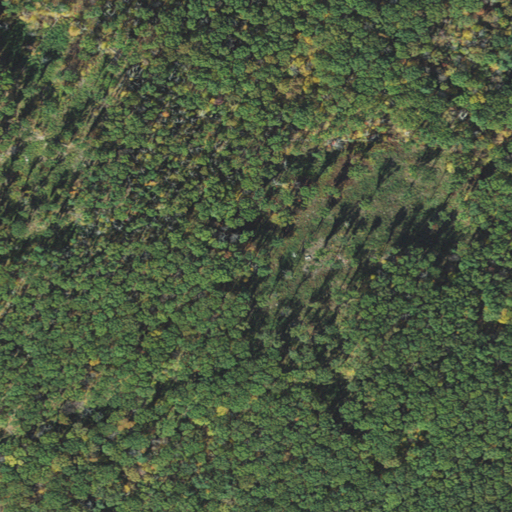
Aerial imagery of mountain in Massachusetts named Harding Hill containing only deciduous forest